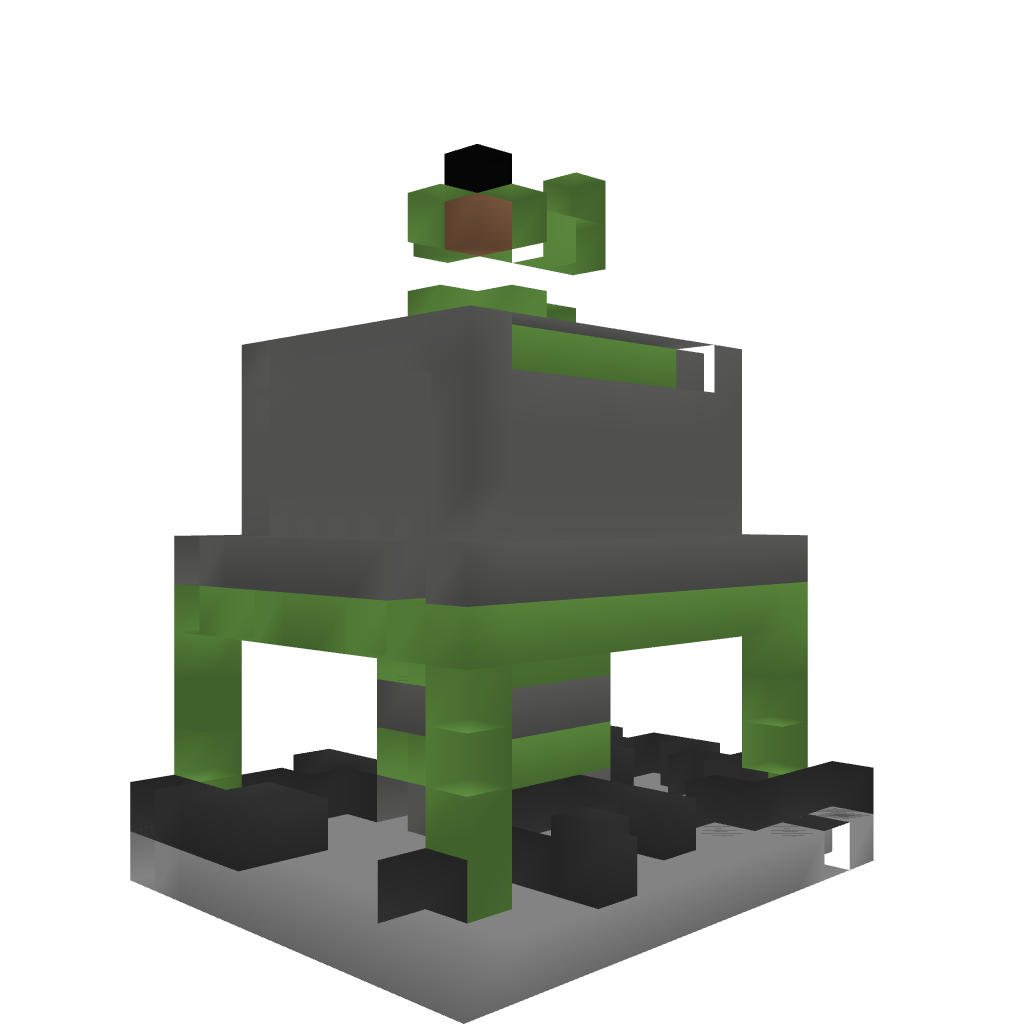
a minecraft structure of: Tnt tower